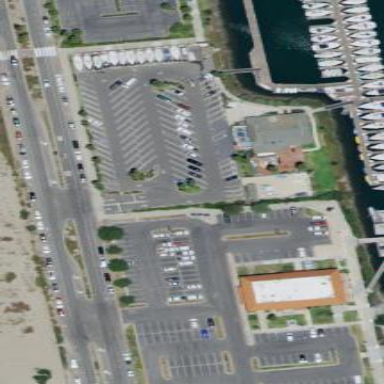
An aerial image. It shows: Parking area with surface.